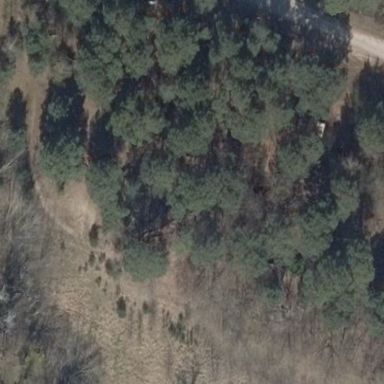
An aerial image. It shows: Forest with evergreen needle-leaved trees.